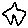
Label: star